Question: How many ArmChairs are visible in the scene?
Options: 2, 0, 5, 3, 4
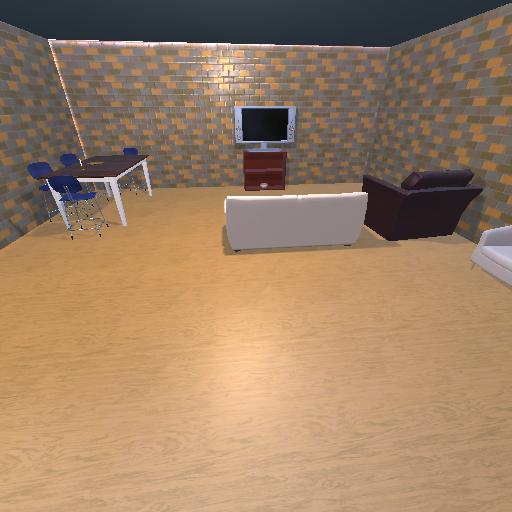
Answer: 2